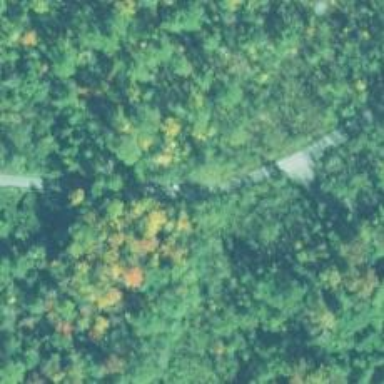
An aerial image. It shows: Asphalt service road.